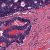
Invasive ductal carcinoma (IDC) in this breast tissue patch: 0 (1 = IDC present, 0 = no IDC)